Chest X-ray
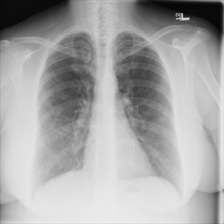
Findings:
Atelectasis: negative
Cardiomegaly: negative
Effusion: negative
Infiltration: negative
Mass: negative
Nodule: negative
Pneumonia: negative
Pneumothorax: negative
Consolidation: negative
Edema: negative
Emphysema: negative
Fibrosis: negative
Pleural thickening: negative
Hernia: negative